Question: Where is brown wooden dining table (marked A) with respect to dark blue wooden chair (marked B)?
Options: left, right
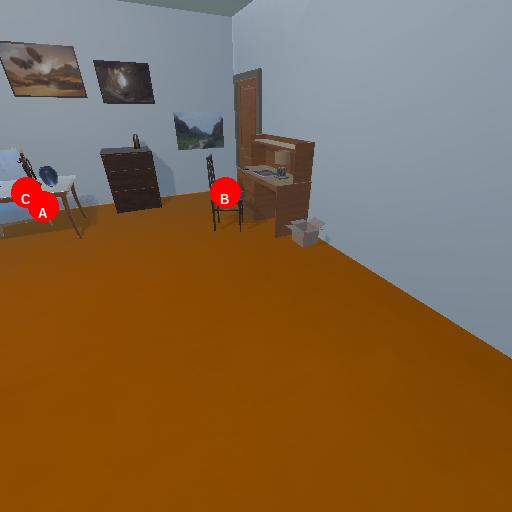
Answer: left